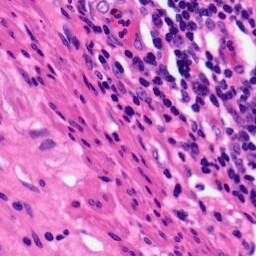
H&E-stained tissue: Pancreatic